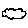
Label: cloud